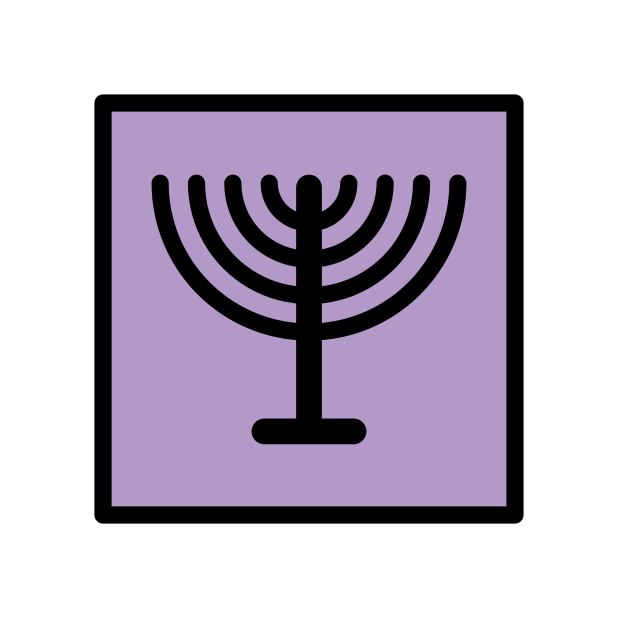
menorah